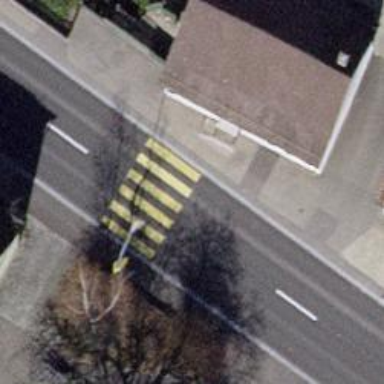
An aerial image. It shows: Marked footway crossing with visible markings.